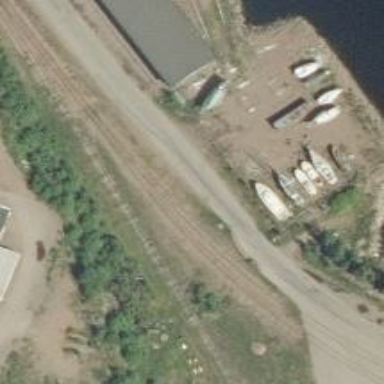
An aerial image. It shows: Abandoned railway yard is depicted.